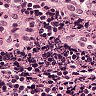
Metastatic tissue present: no